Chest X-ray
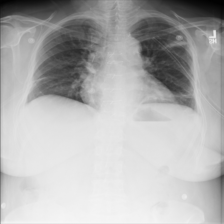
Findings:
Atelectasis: negative
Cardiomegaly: negative
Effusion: negative
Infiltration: negative
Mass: negative
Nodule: negative
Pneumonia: negative
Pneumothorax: negative
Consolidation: positive
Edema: negative
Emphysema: negative
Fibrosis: negative
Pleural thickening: negative
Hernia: negative